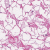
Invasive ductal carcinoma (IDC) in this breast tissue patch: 0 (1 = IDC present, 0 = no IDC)